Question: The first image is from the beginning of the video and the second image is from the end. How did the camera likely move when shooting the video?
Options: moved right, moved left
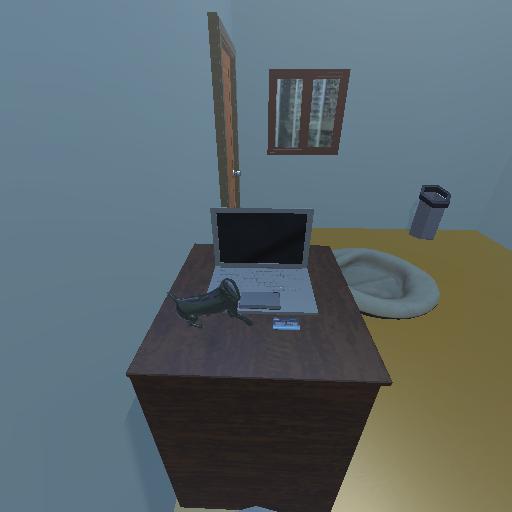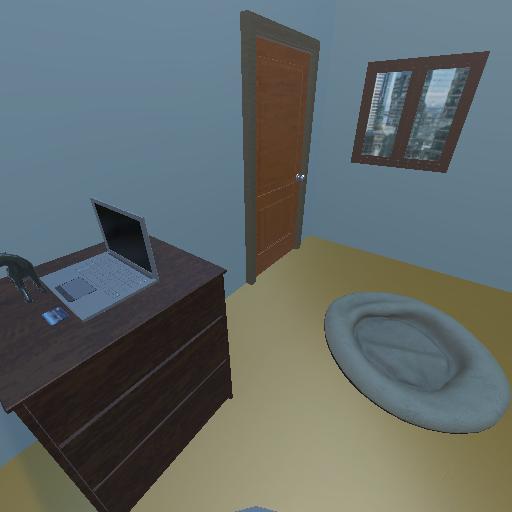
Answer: moved right